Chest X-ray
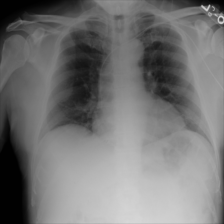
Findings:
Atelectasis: negative
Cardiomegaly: negative
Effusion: negative
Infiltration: negative
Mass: negative
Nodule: negative
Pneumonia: negative
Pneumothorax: negative
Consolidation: negative
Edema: negative
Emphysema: negative
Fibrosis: negative
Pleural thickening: negative
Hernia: negative